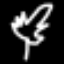
Label: leaf